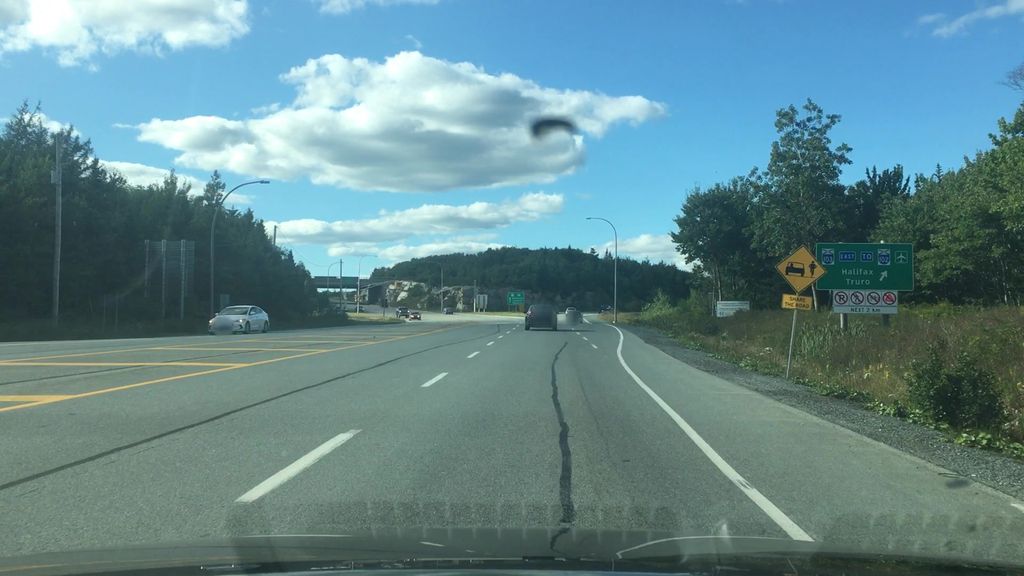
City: halifax